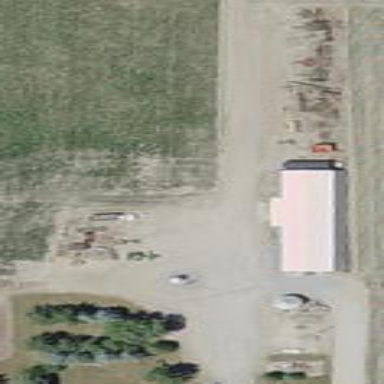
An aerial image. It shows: Farmyard area.